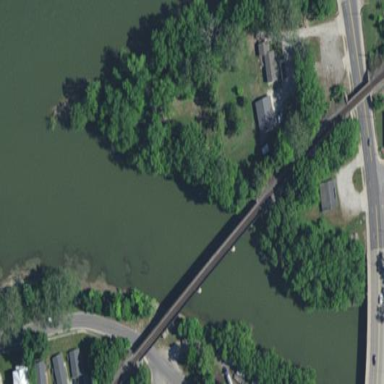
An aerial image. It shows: Man-made bridge.